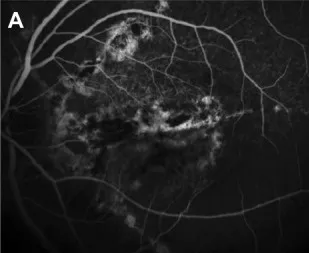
Outcomes at 13 months after ranibizumab treatment Notes: (A) Thirteen months after treatment with ranibizumab, fluorescein angiography depicts AS around the optic disc and leakage of the dye originating from the CNV, while staining of the fibrotic element of the lesion in the fovea is observed.
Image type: ophthalmic_imaging (ophthalmic_angiography)